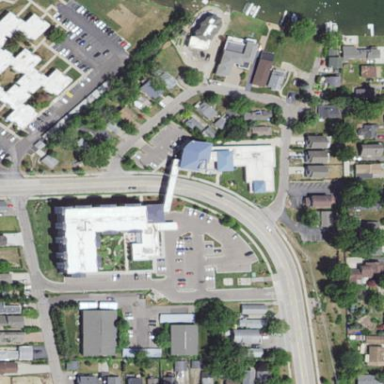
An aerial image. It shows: Nursing home.